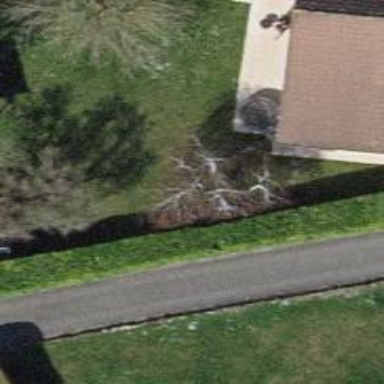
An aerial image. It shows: Deciduous broadleaved tree in garden.